Question: This is an 8-digit puzzle. Find the minimum number of steps to restore it.
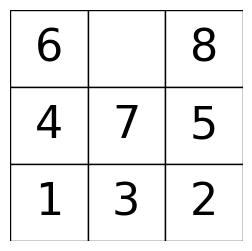
Answer: 25